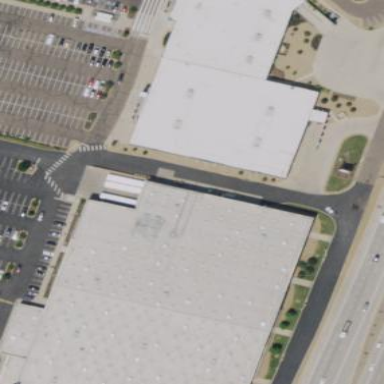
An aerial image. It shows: Retail building that operates as wholesale shop.